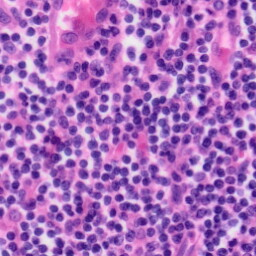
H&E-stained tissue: Tonsil